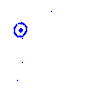
Particle: kaon